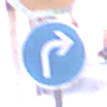
Verkehrszeichen: VorgeschriebeneFahrtrichtungRechts
Zusatzzeichen oben: Stop
Umgebung: Outdoor, Urban
Tageszeit: MorningAfternoon
Wetter: Clear
Licht: Natural
Jahreszeit: NotSpecified
Kontrast: MediumContrast